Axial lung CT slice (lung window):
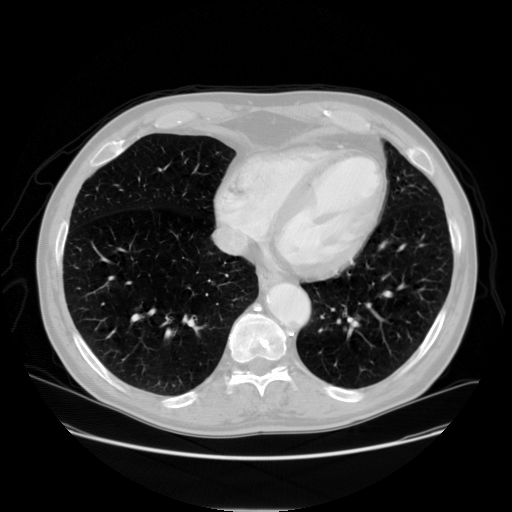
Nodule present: no